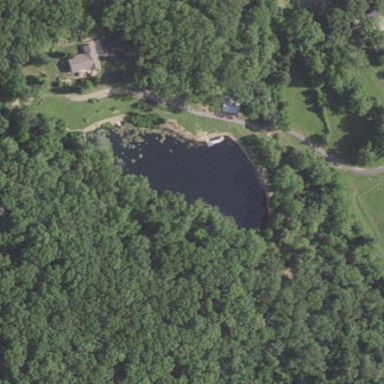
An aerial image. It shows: Pond surrounded by natural water.